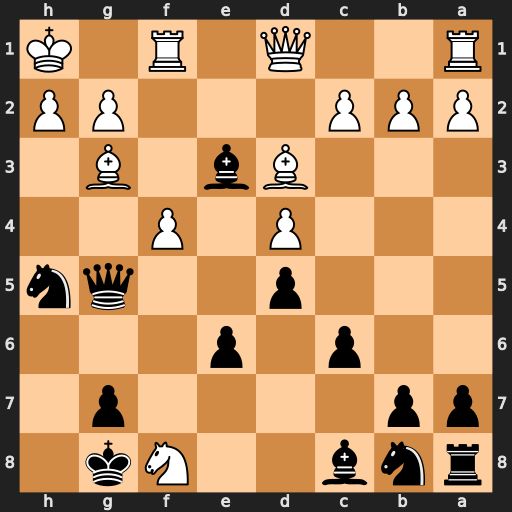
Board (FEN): rnb2Nk1/pp4p1/2p1p3/3p2qn/3P1P2/3Bb1B1/PPP3PP/R2Q1R1K
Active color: b
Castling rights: -
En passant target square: -
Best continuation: Nxg3+ hxg3 Qh6+ Qh5 Qxh5#